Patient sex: F
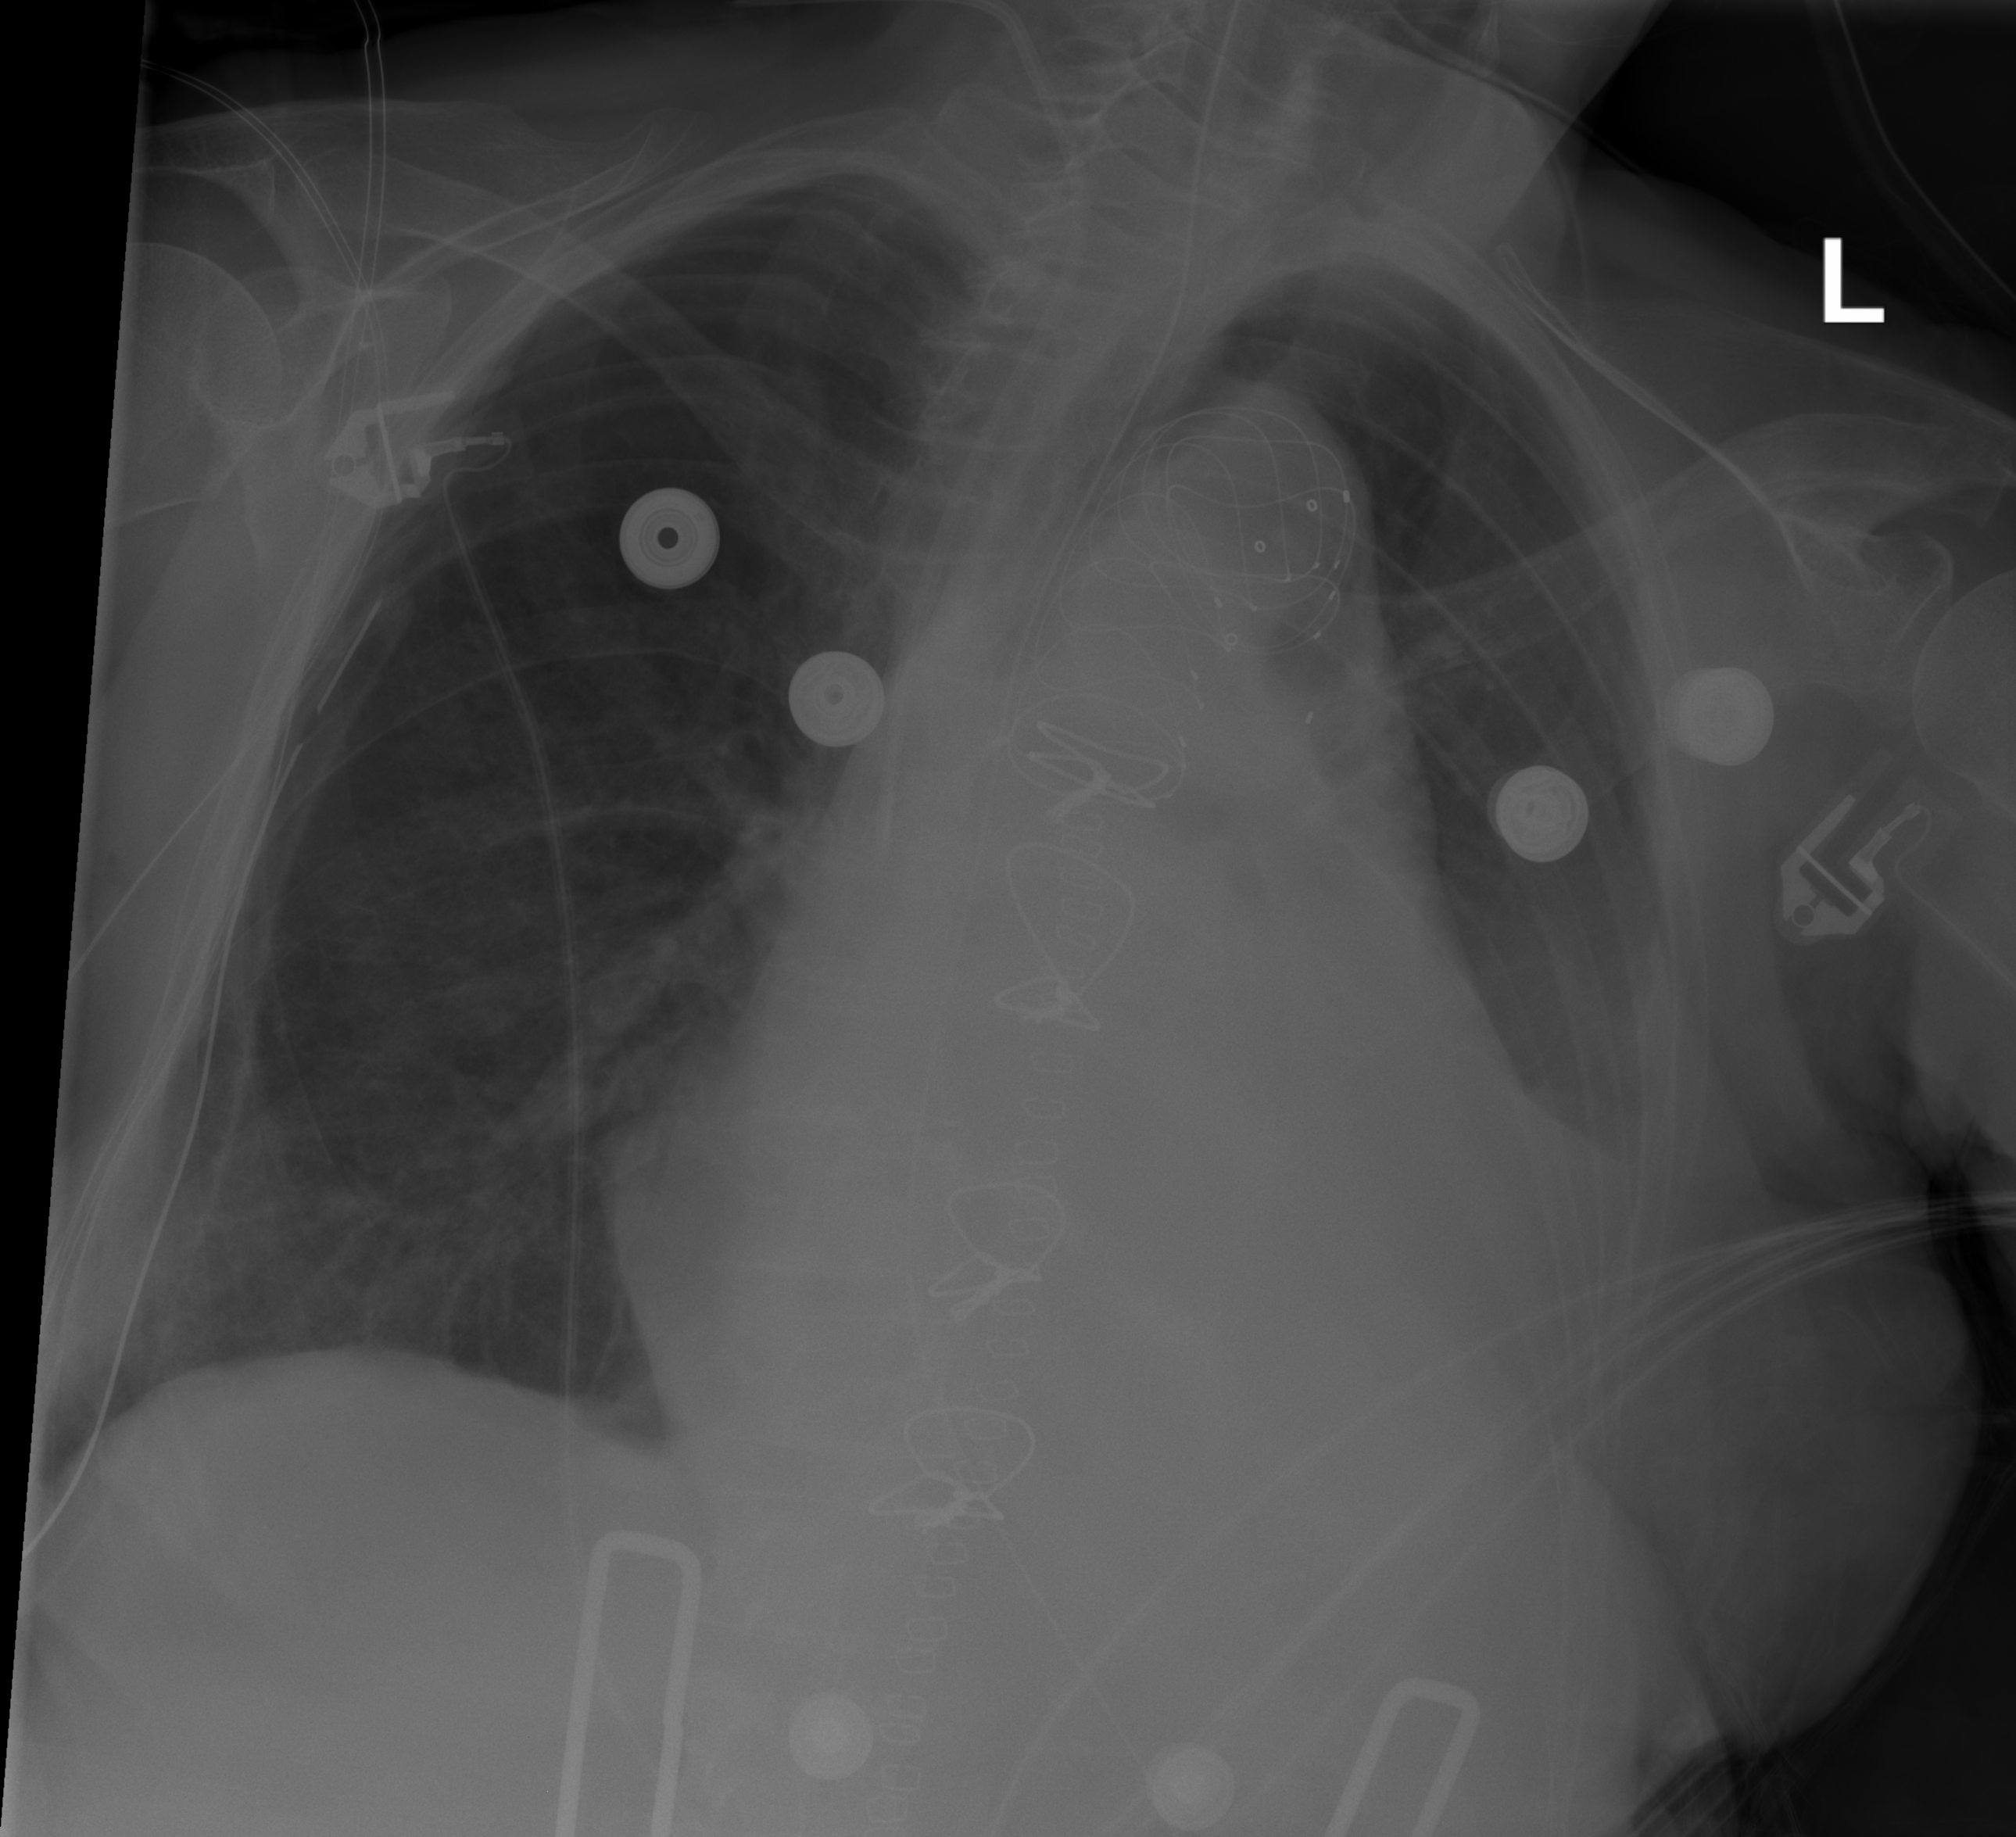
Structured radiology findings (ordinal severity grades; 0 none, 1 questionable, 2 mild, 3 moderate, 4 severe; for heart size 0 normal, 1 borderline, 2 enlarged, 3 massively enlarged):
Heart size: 3
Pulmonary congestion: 2
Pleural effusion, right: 0
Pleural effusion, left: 0
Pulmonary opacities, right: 0
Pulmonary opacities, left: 1
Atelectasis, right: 0
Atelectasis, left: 0